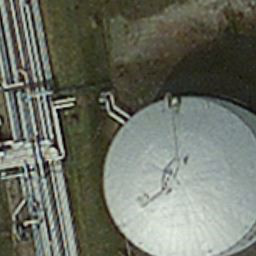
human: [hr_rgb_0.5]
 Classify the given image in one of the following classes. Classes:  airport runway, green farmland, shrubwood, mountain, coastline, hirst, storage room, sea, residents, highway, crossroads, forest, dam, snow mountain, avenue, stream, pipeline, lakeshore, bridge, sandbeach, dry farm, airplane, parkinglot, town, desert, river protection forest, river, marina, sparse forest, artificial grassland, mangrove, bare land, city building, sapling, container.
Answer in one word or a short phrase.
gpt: storage room